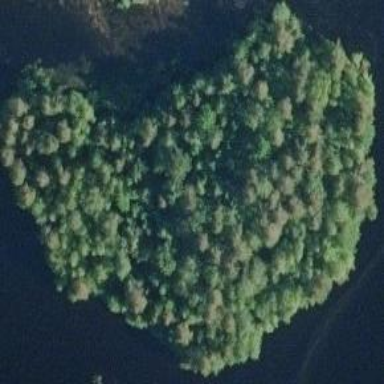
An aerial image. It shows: Island covered in forest.